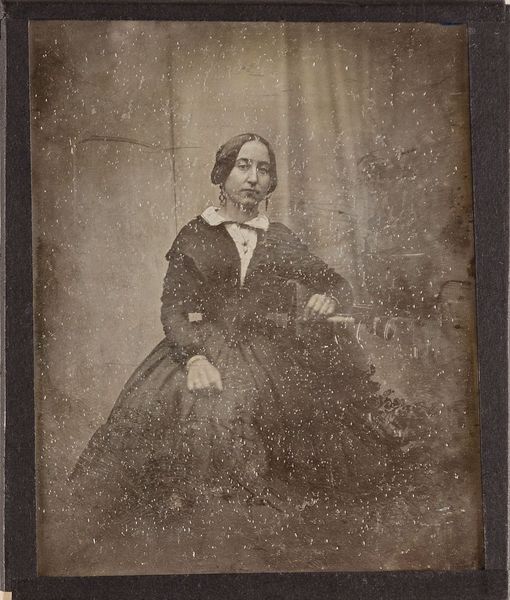
Titel: Frau Senatorin Schwartz
Künstler: Johann Anton Völlner
Standort: Hamburg
Institution: Museum für Kunst und Gewerbe Hamburg
Schlagwörter: frau, portrait, figur, foto, fotografie, photographie, photo, lichtbild, daguerreotypie, bildwerke, angewandte und bildende kunst, hessische systematik, porträt, porträtfotografie, porträtphotographie